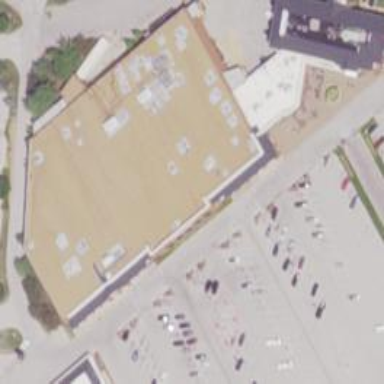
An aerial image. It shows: Supermarket located in building.